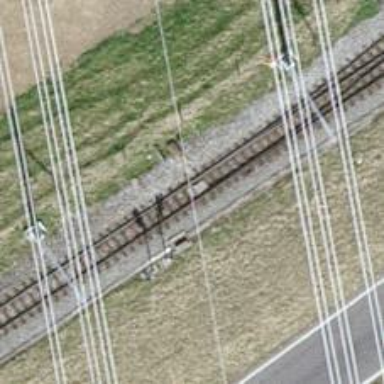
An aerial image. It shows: Railway switch.